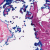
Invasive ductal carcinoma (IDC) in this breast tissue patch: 0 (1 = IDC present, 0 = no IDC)